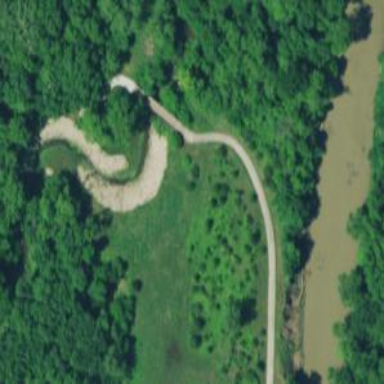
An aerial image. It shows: Path leading to bridge.